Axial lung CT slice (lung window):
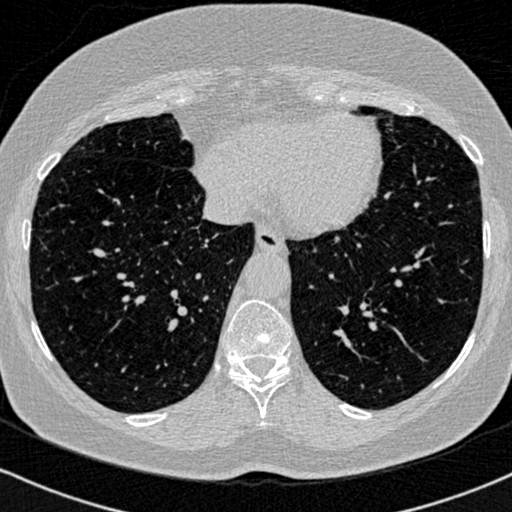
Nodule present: no